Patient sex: M
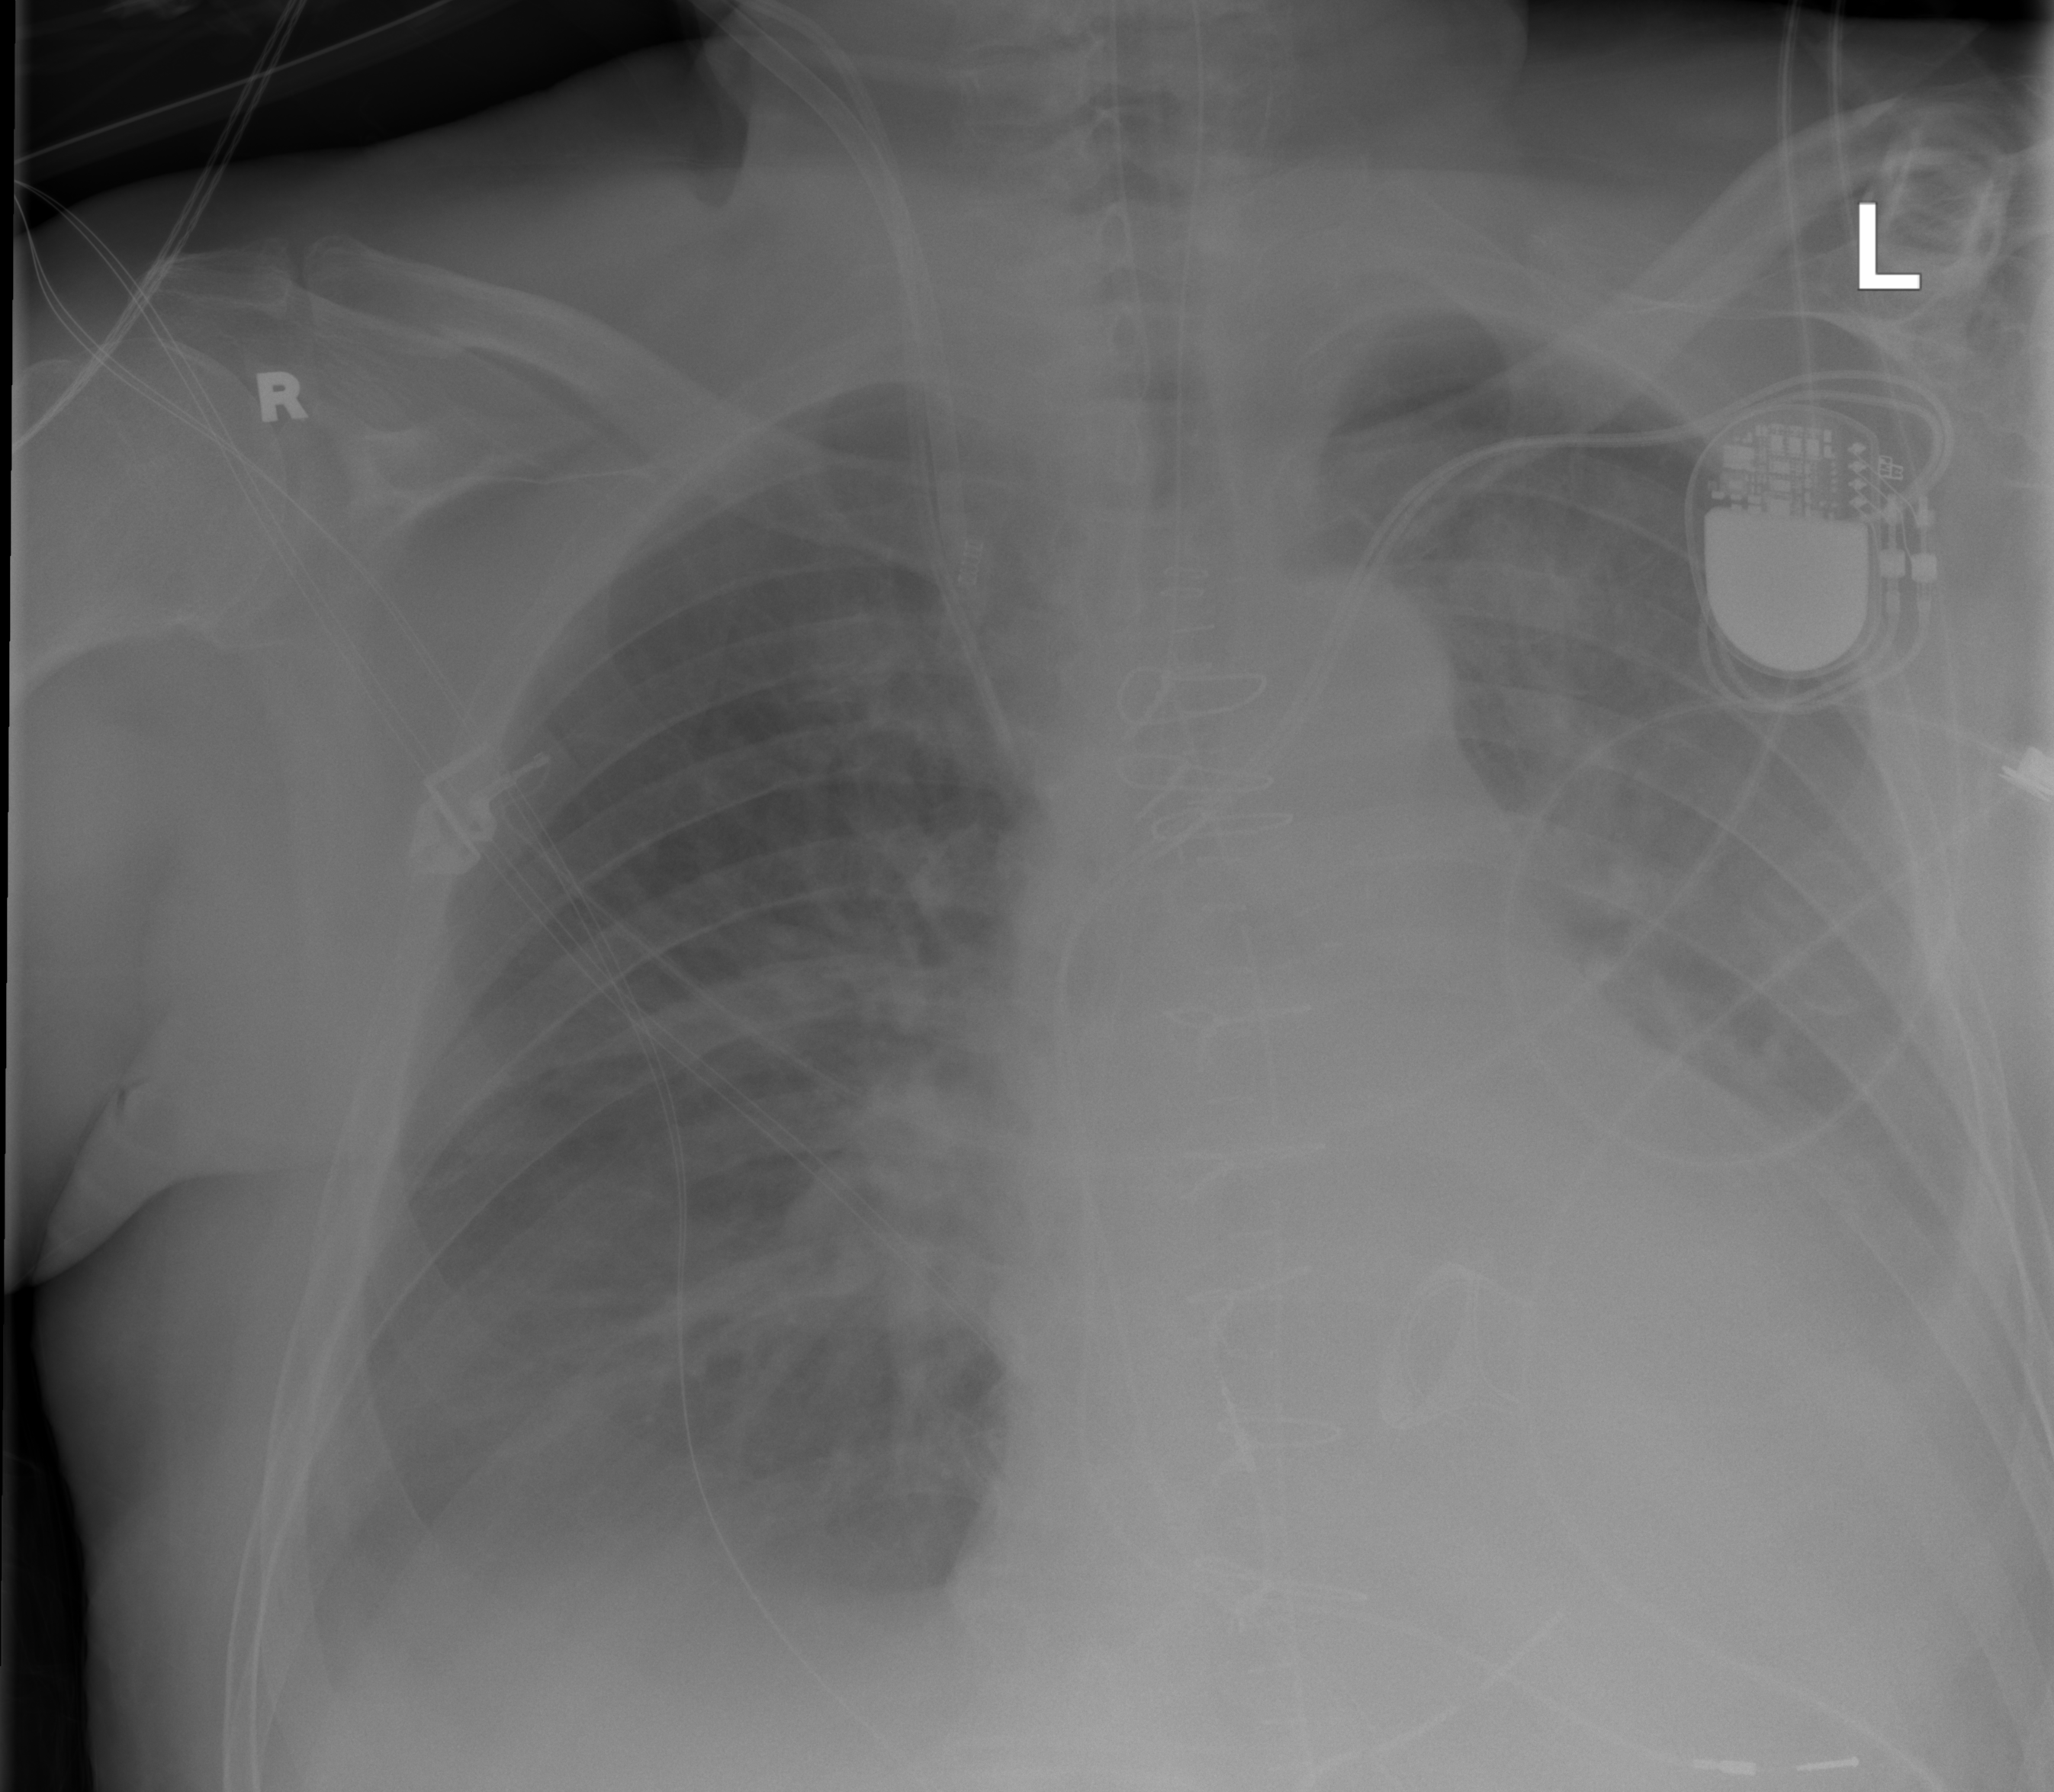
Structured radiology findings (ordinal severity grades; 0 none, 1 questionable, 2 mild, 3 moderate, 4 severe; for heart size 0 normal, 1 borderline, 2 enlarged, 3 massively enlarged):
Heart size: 2
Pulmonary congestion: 0
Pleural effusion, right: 2
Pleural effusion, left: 2
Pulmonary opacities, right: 0
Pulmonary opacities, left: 0
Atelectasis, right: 2
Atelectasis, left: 2